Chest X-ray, PA view. Patient: 21 years old, sex M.
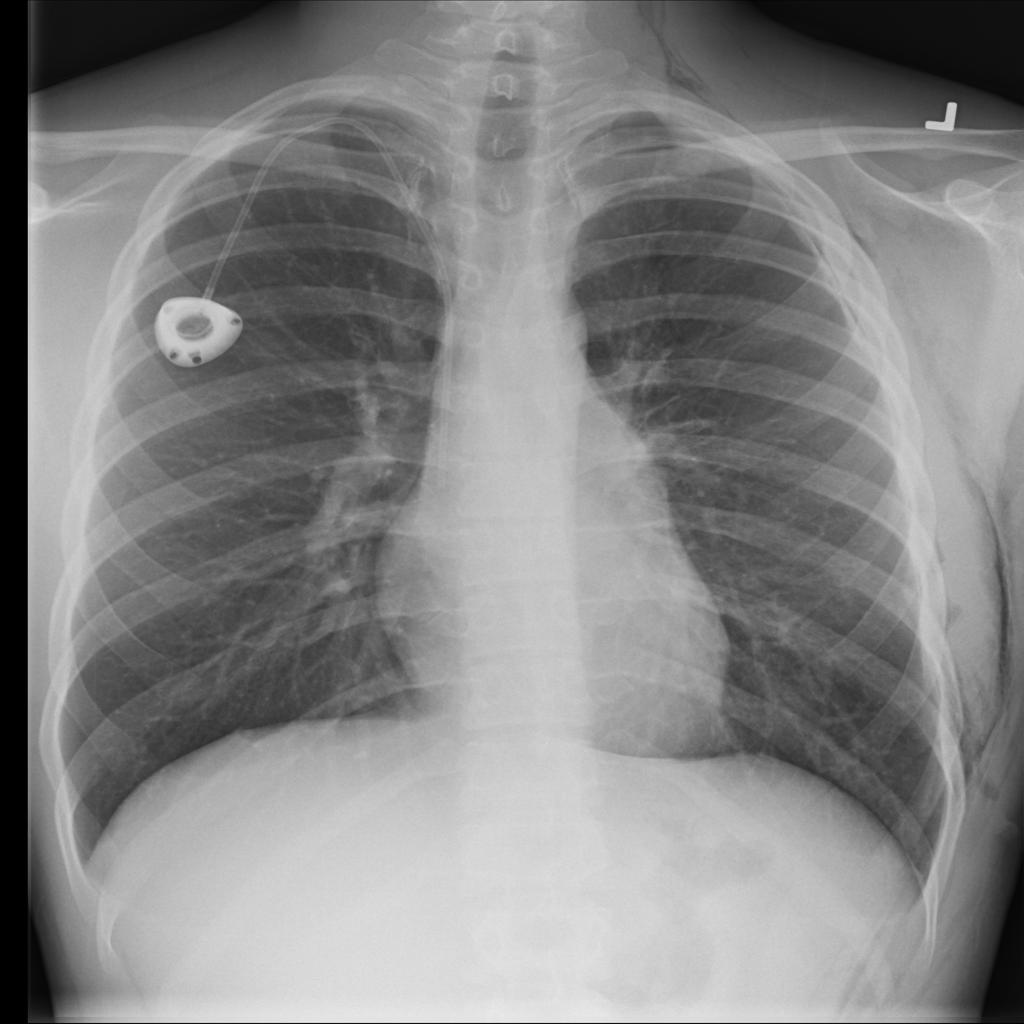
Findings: Emphysema, Pneumothorax